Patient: sex M, age 60
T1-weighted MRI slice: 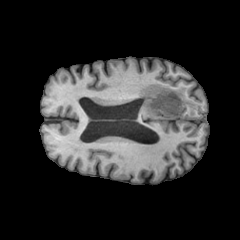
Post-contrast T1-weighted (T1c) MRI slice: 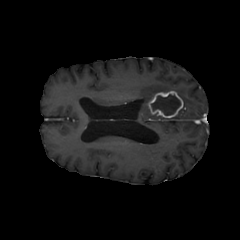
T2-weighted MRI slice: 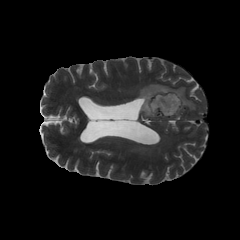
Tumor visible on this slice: yes
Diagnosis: Glioblastoma, IDH-wildtype
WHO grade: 4